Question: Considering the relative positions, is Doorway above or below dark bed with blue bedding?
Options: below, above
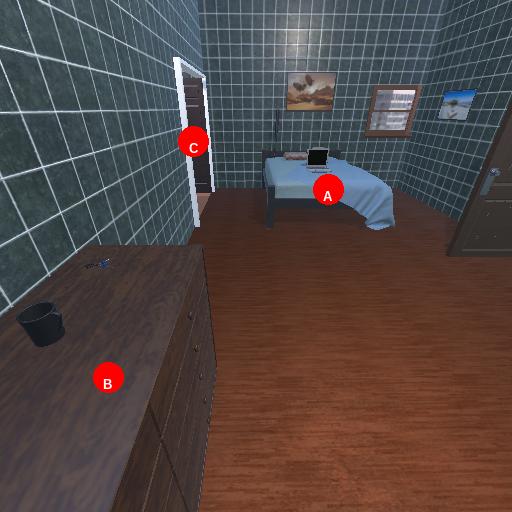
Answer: below